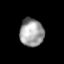
Tissue: lung
Cell type: Endothelial cells
Senescence score: 0.2357
Nuclear area (px): 654
Mean DAPI intensity: 158.868